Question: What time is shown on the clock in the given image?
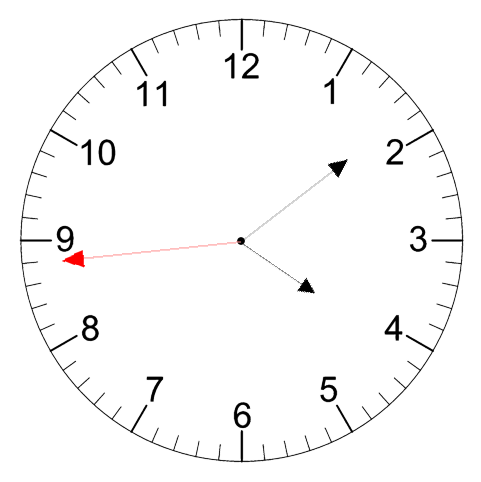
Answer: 04:08:44